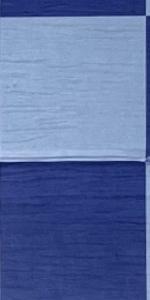
Label: Empty